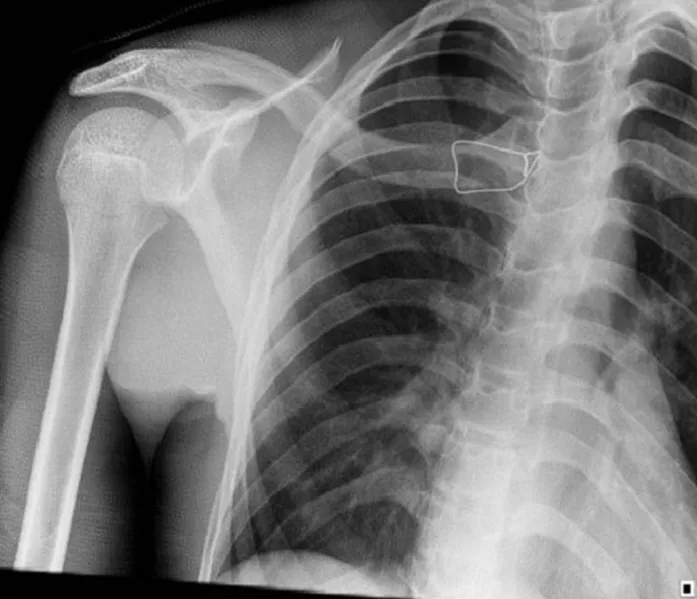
four weeks postoperative X-ray.
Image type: radiology (x_ray)